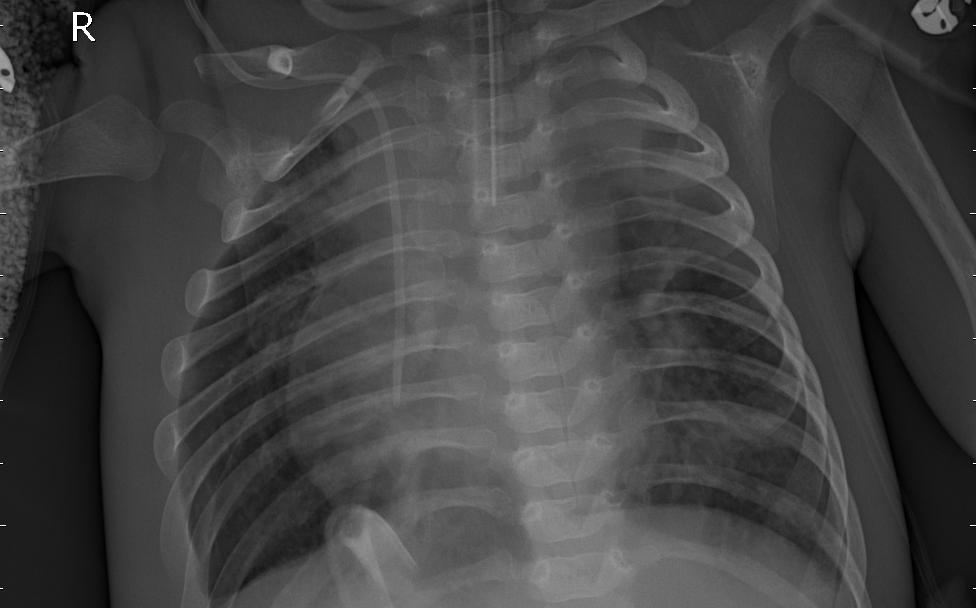
Diagnosis: PNEUMONIA